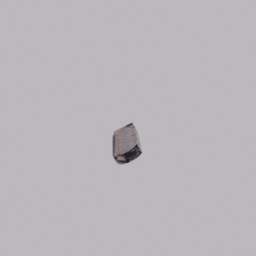
Label: tools